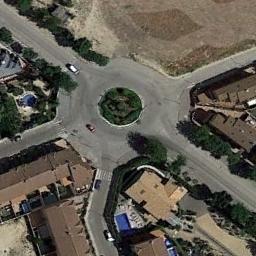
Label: roundabout